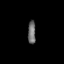
Tissue: prostate
Cell type: T cells
Senescence score: 0.8472
Nuclear area (px): 178
Mean DAPI intensity: 107.371